Field crop: tomato
Growth stage: 1
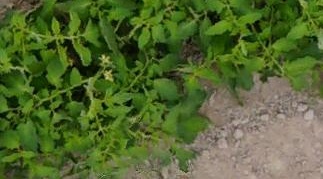
Species: tomato